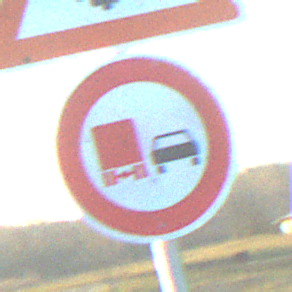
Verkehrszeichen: UeberholverbotKraftfahrzeuge
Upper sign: SchneeOderEisglaette
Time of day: SunriseSunset
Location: Outdoor (RoadRail)
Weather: PartlyCloudy
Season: NotSpecified
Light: Natural